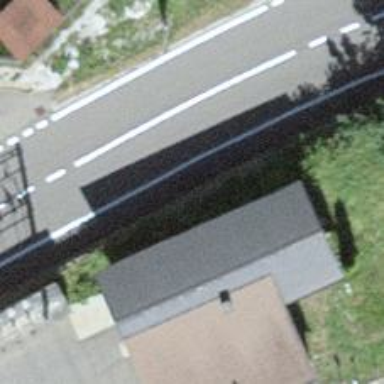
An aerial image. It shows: Retaining wall.